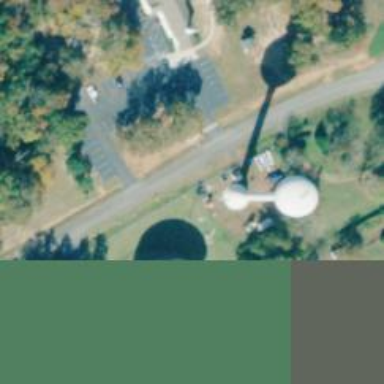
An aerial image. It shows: Water tower that is man-made.